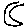
Label: moon